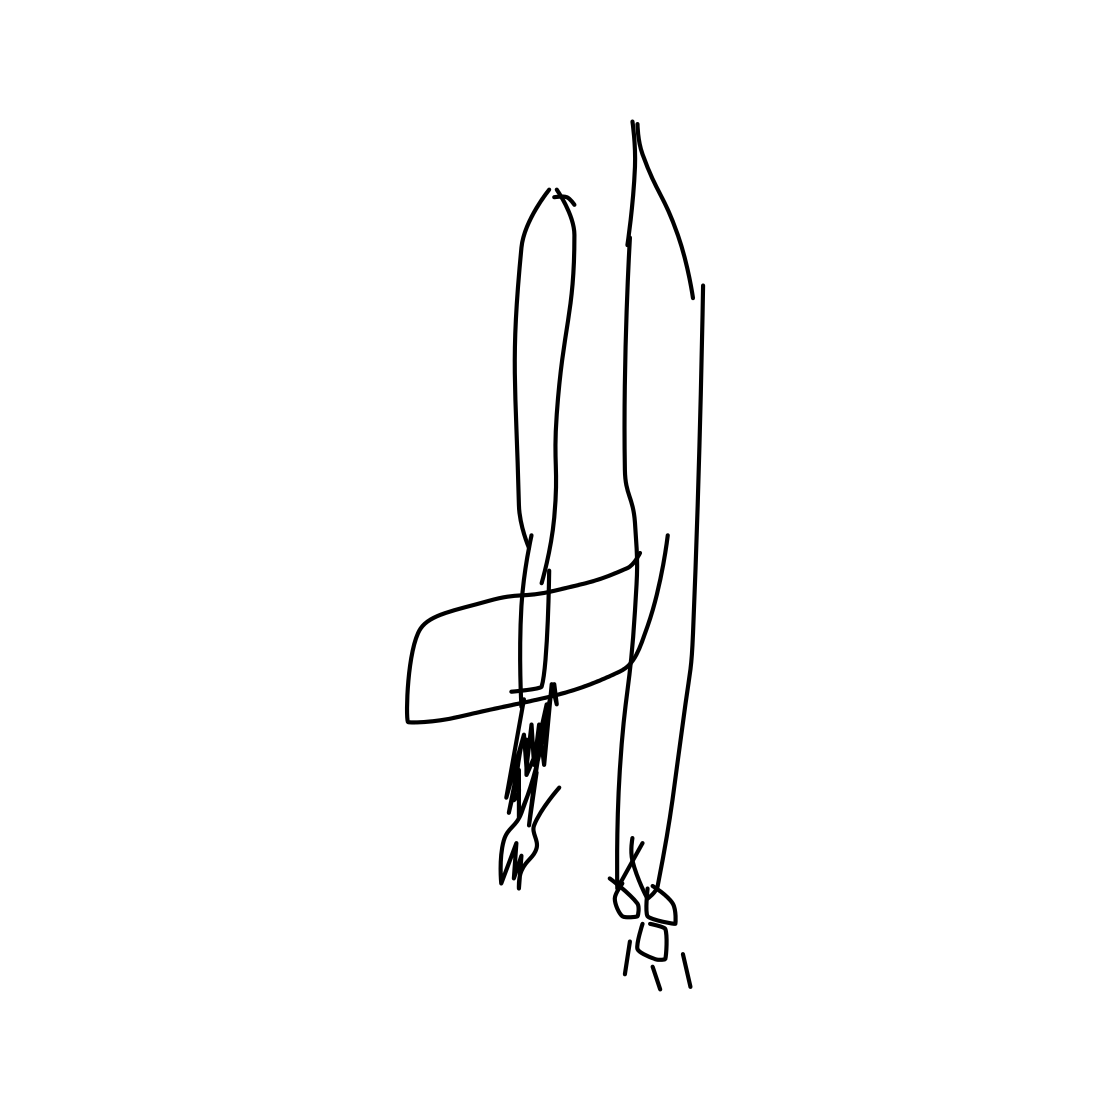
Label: space shuttle